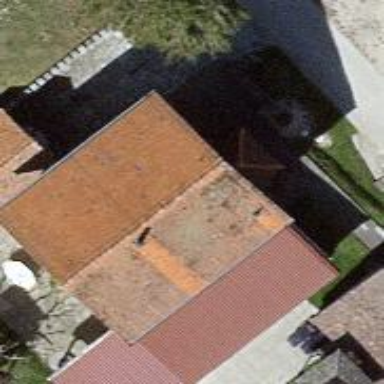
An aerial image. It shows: Detached building.